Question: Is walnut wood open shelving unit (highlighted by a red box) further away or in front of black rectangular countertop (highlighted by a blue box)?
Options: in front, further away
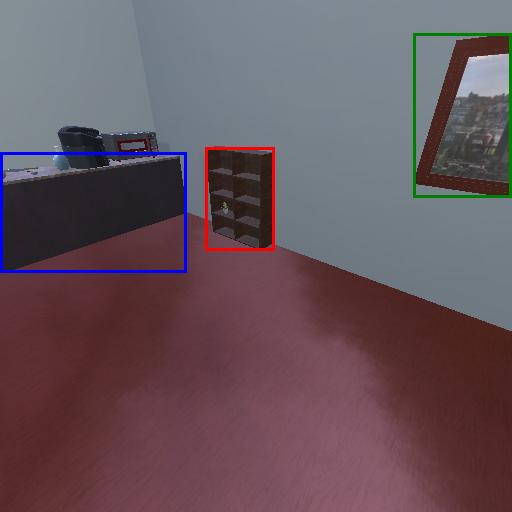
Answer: in front